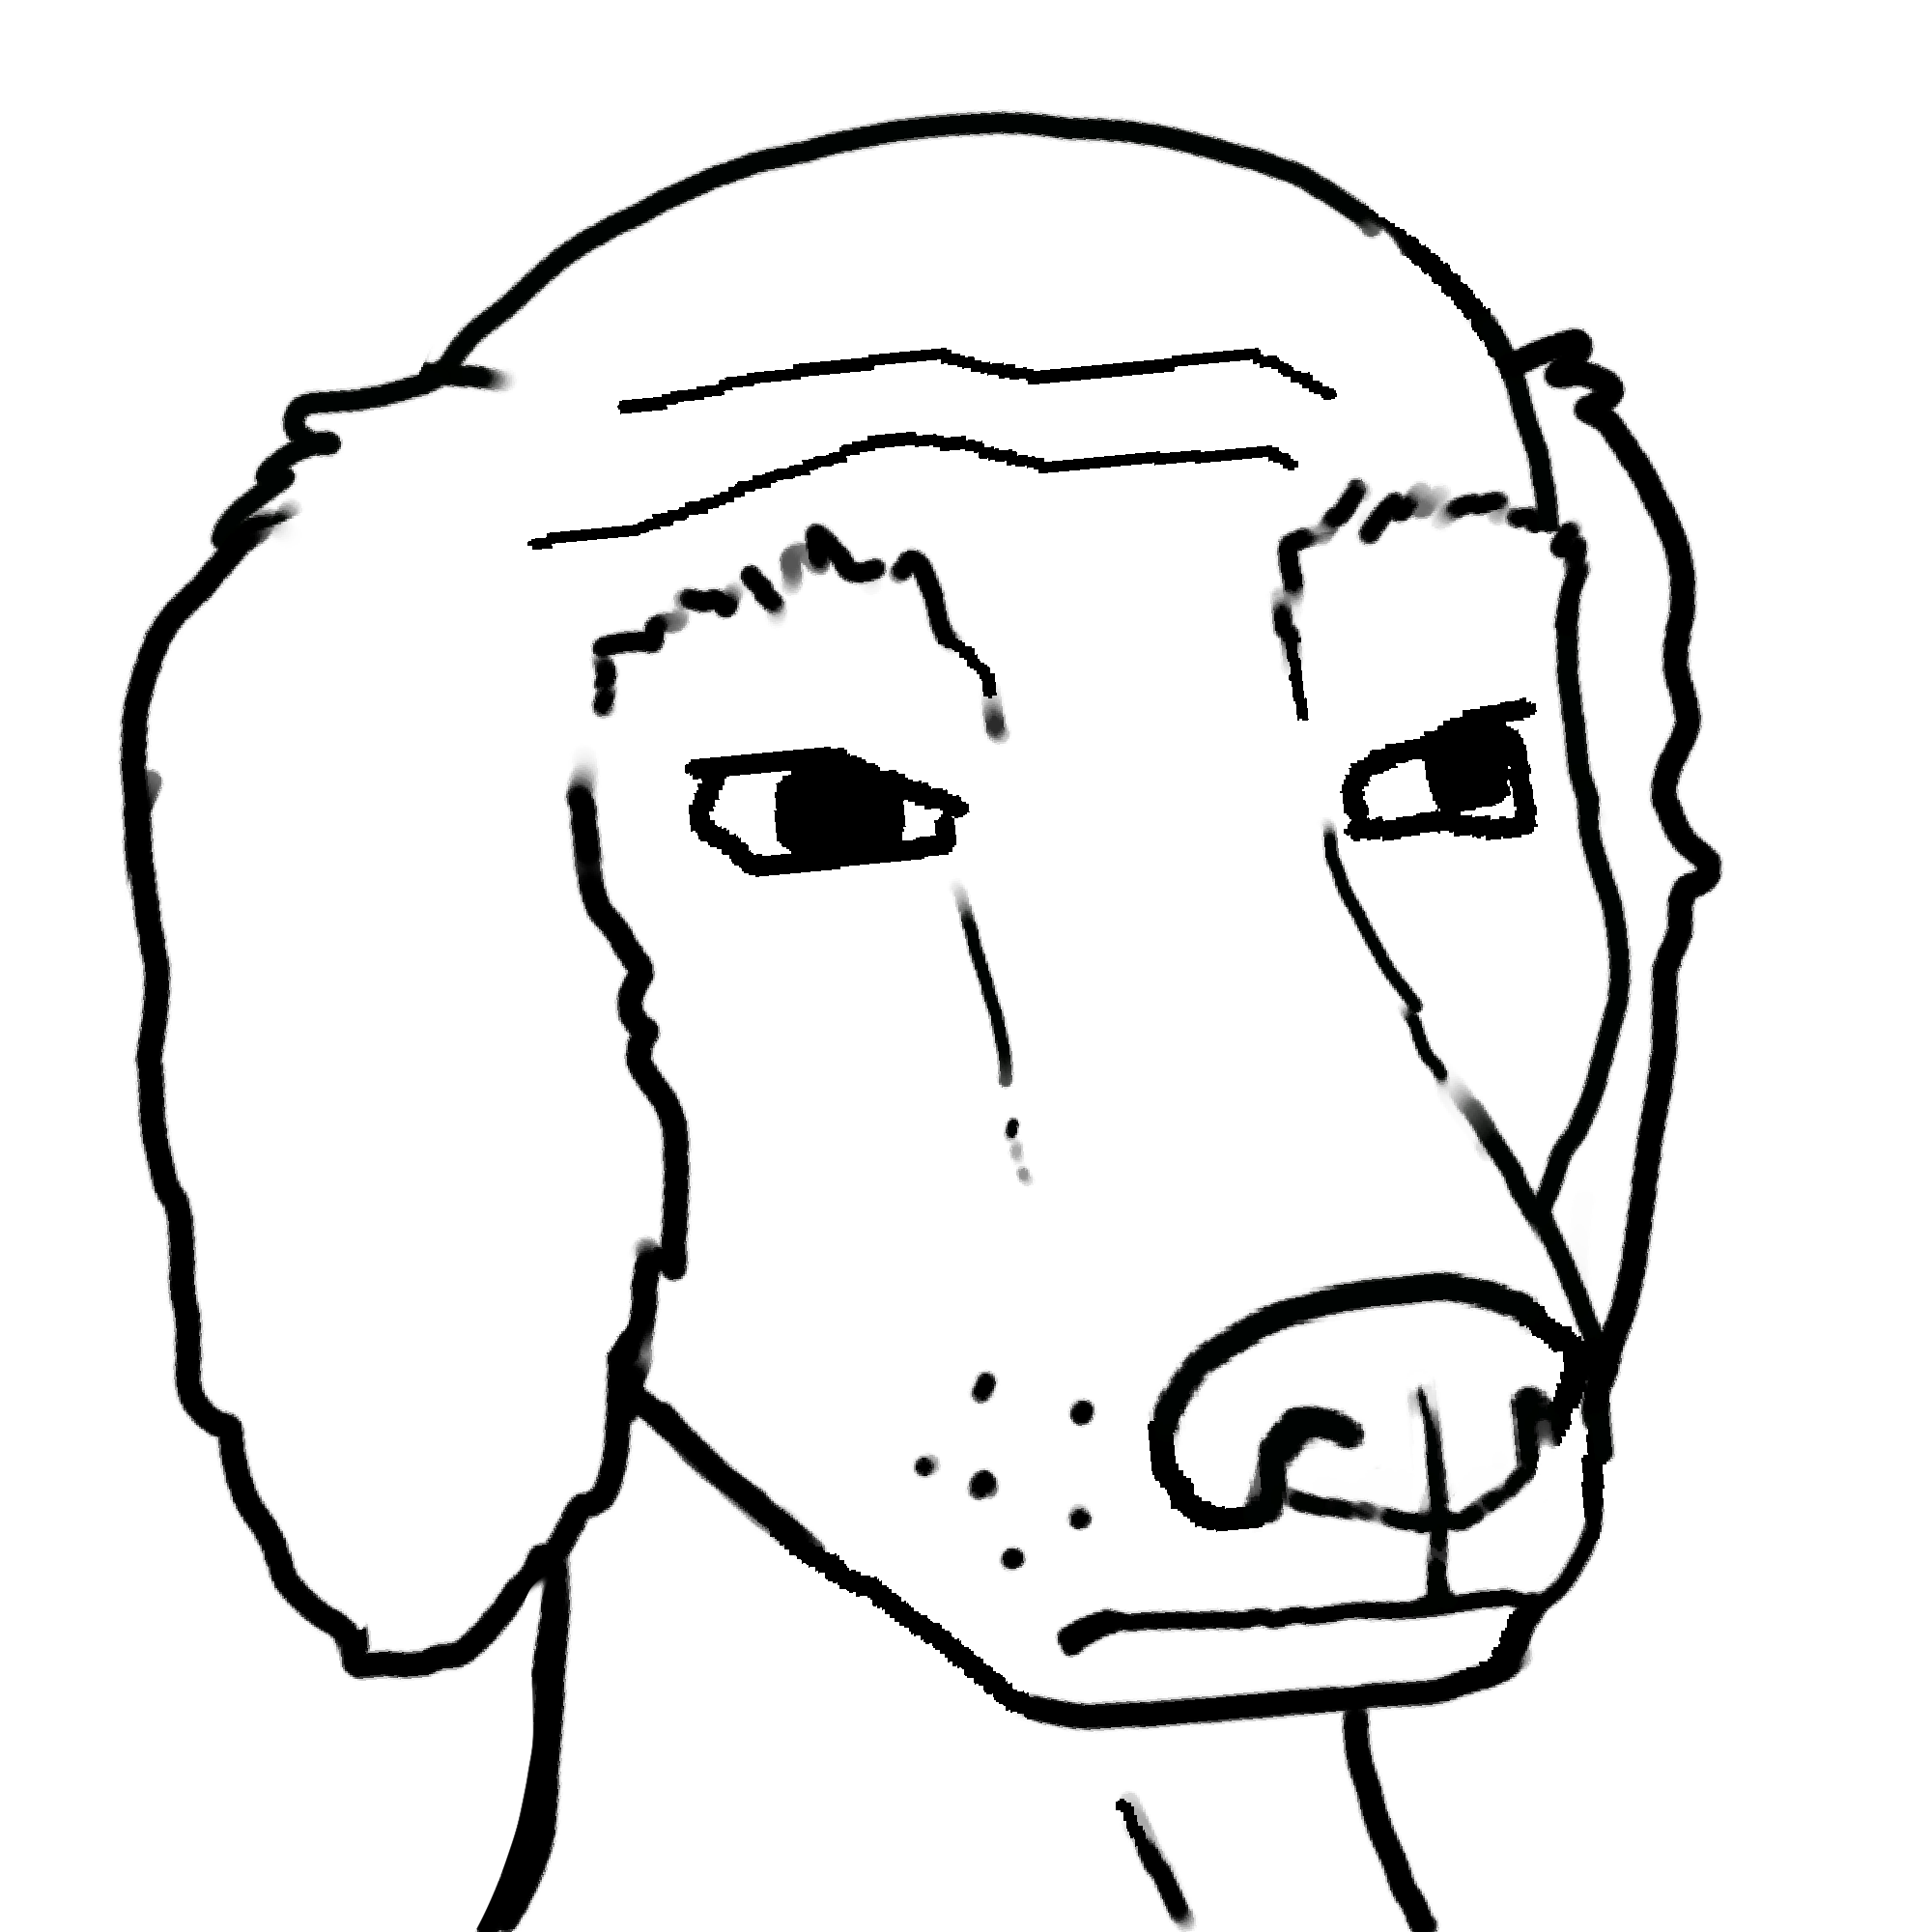
Label: 5_Animal